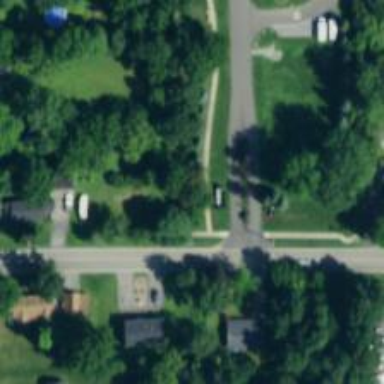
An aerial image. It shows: Asphalt service road.